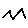
Label: zigzag